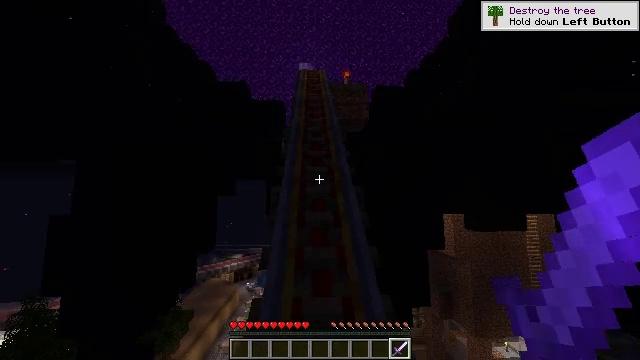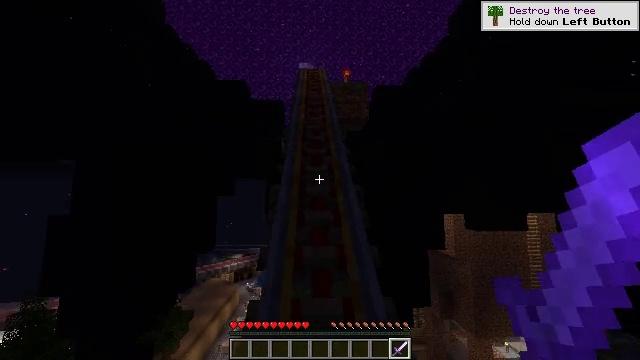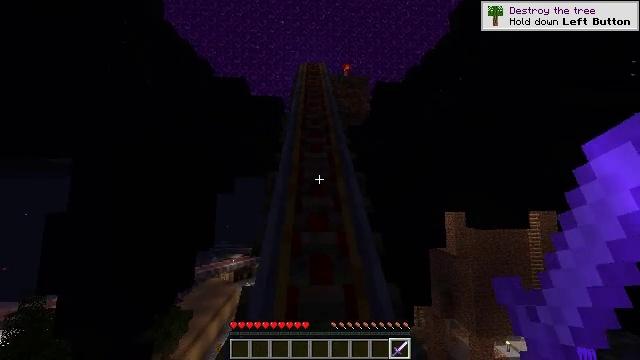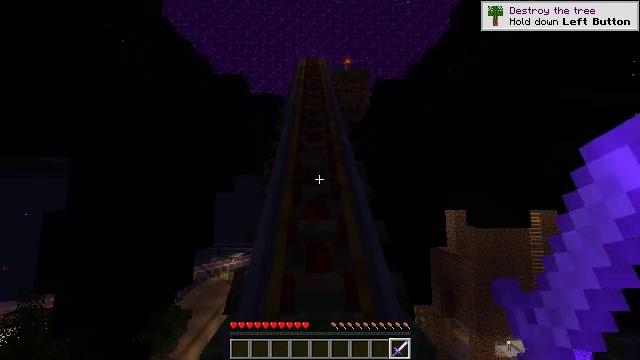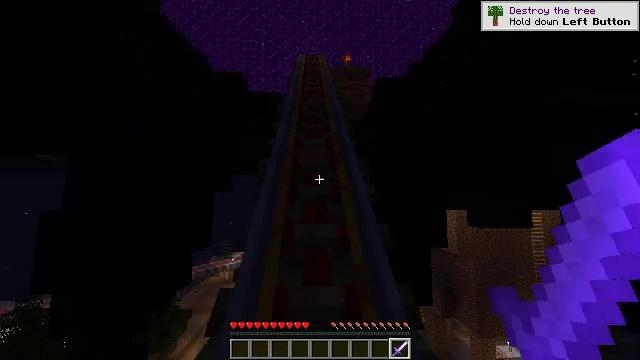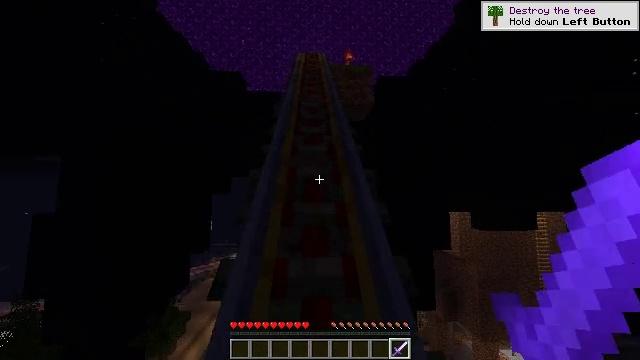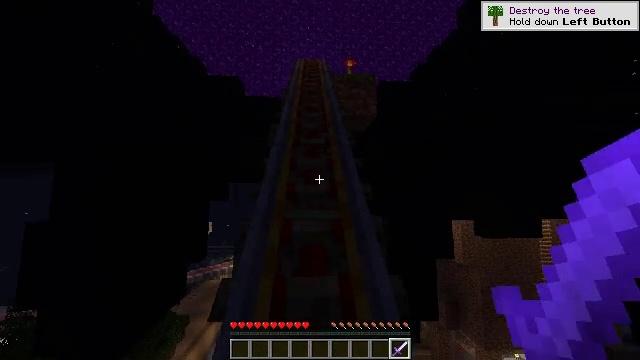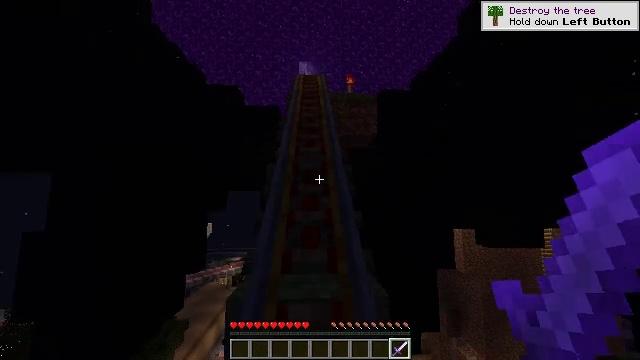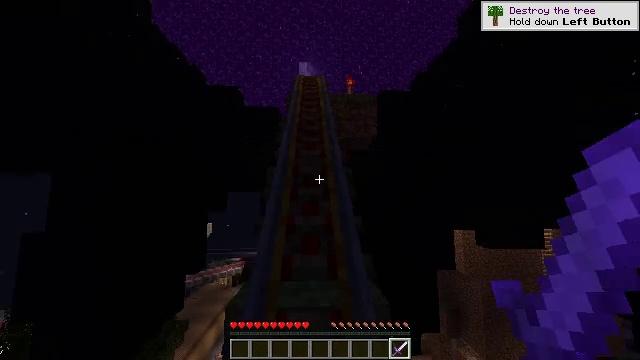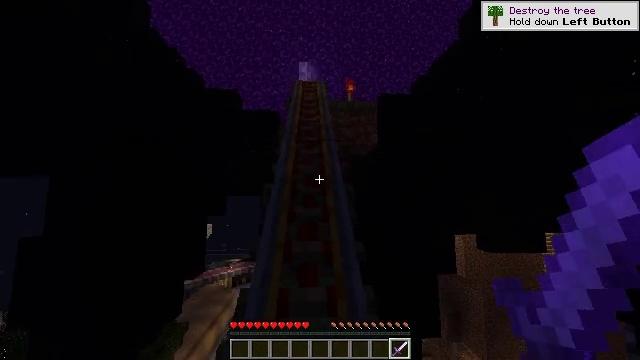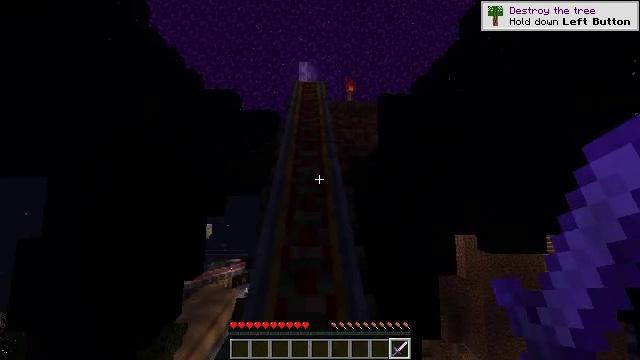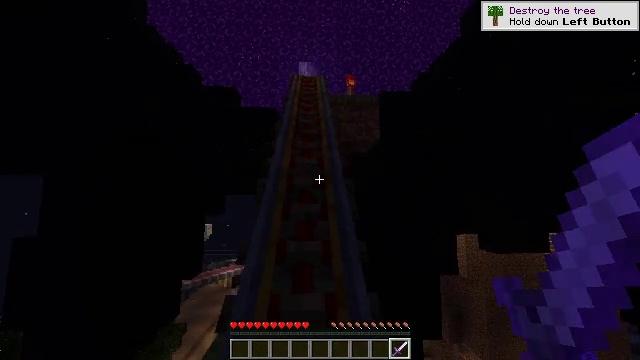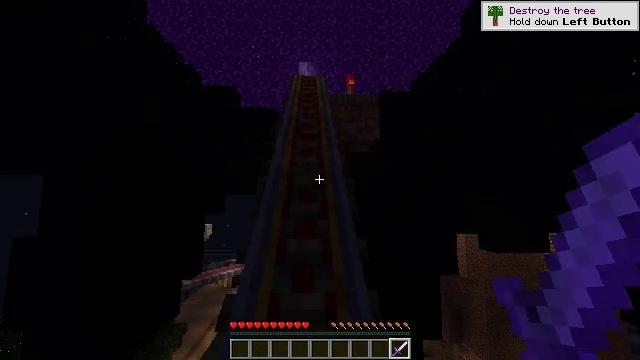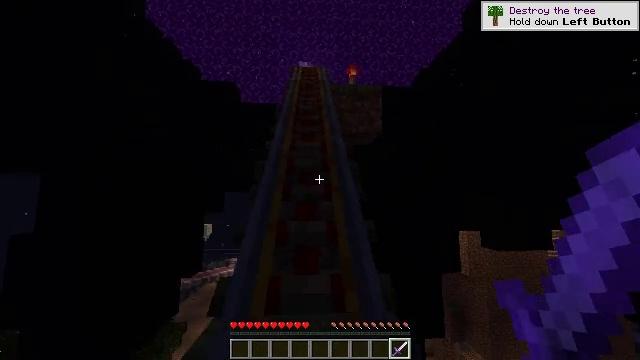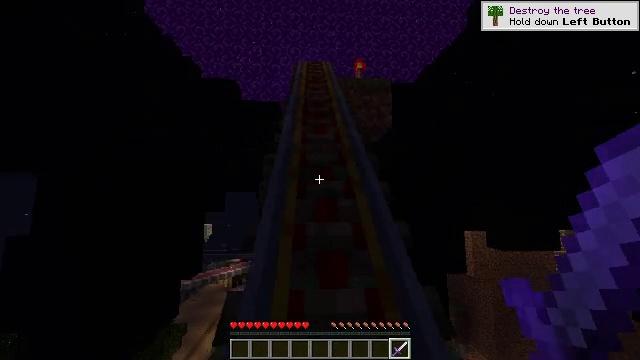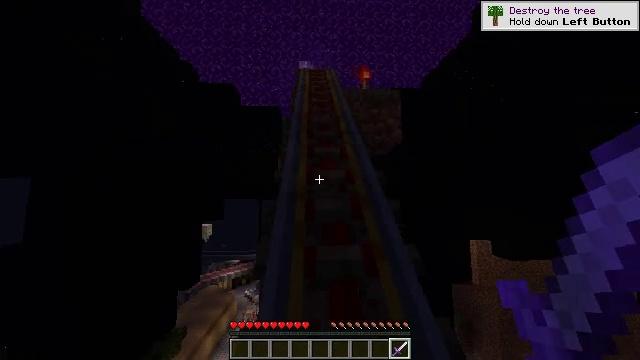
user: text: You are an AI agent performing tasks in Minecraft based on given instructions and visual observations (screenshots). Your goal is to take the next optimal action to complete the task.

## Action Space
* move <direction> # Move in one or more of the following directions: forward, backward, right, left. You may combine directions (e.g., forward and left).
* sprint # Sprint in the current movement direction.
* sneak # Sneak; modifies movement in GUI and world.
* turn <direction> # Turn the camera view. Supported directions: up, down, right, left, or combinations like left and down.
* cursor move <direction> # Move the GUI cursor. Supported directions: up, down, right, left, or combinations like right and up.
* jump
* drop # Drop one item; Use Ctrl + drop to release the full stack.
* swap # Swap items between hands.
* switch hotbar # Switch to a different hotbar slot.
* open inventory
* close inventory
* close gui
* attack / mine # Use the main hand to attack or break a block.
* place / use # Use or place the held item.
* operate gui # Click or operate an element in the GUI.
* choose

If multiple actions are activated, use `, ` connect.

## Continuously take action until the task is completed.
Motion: motion action
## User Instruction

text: Kill a piglin.
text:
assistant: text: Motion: move forward
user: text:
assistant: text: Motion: move forward
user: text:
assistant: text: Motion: move forward
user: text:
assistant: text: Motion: move forward
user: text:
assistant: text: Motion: move forward, jump
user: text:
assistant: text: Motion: move forward, jump
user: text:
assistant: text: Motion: move forward, jump
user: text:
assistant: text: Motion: move forward
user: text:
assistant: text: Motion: move forward
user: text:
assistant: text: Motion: move forward
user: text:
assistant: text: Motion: move forward
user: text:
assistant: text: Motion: move forward and move left
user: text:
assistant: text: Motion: move forward and move left
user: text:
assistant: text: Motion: move forward and move left
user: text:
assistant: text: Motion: move forward, jump
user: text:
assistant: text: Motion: move forward, jump
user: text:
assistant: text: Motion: move forward, jump
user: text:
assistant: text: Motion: move forward
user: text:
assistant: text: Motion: move forward
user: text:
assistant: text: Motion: move forward
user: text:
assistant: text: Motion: move forward
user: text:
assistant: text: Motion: move forward
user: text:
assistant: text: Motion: move forward
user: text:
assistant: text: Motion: move forward
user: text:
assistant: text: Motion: move forward
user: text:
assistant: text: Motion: move forward, jump
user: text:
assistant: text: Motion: move forward, jump
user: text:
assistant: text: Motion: move forward, jump
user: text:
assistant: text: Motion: move forward
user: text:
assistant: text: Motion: move forward